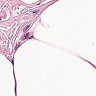
Metastatic tissue present: no